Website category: sports
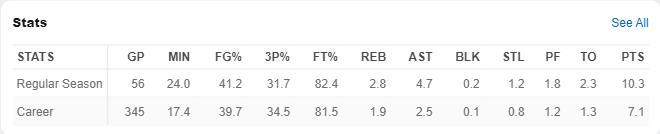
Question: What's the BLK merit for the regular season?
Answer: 0.2

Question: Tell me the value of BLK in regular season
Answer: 0.2

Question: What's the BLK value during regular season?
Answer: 0.2

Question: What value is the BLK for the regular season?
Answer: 0.2

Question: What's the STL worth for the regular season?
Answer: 1.2

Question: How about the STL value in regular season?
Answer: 1.2

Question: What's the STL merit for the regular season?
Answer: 1.2

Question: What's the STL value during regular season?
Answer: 1.2

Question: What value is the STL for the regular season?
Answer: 1.2

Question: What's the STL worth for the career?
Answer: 0.8

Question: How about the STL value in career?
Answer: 0.8

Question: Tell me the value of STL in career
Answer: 0.8

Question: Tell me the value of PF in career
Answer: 1.2

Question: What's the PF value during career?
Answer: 1.2

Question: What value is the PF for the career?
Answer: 1.2

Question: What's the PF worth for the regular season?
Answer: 1.8

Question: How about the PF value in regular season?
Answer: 1.8

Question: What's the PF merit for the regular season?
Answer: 1.8

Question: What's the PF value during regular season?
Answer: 1.8

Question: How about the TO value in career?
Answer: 1.3

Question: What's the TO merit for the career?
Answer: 1.3

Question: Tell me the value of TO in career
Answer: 1.3

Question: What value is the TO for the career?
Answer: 1.3

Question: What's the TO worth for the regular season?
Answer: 2.3

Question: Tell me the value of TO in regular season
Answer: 2.3

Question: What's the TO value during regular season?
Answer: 2.3

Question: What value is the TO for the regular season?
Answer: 2.3

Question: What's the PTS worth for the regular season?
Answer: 10.3

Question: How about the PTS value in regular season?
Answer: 10.3

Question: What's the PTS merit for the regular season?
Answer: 10.3

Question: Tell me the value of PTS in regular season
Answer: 10.3

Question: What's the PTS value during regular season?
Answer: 10.3

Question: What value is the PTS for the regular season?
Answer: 10.3

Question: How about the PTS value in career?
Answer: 7.1

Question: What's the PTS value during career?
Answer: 7.1

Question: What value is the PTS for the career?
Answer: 7.1